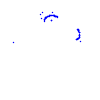
Particle: pion